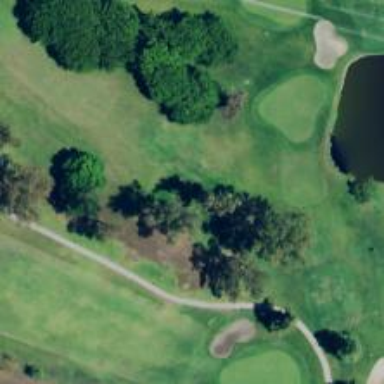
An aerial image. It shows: Golf tee.